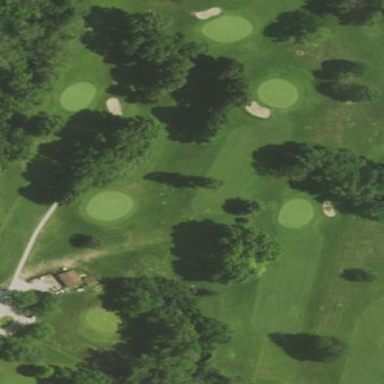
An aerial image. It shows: Golf course.